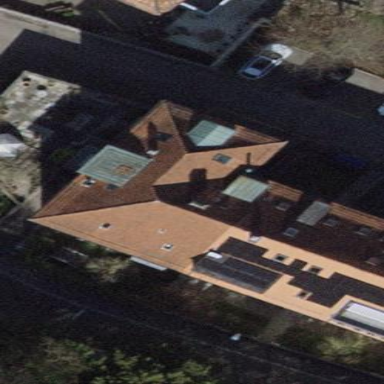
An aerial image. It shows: Building with apartments featuring tiled roof.